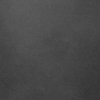
Label: dusty